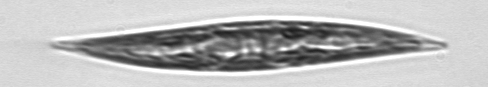
Label: Pleurosigma